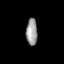
Tissue: prostate
Cell type: T cells
Senescence score: 0.3499
Nuclear area (px): 293
Mean DAPI intensity: 155.328